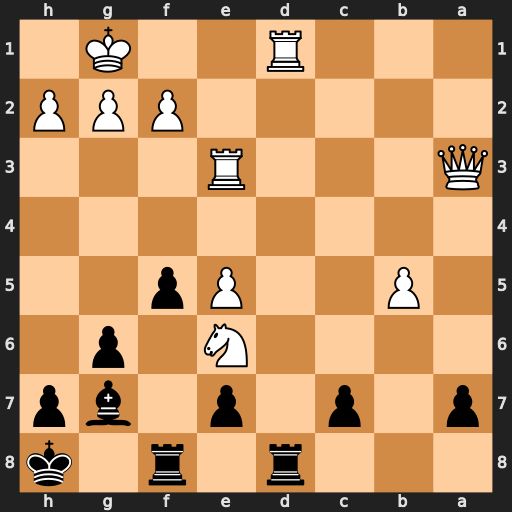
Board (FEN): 3r1r1k/p1p1p1bp/4N1p1/1P2Pp2/8/Q3R3/5PPP/3R2K1
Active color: b
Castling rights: -
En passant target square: -
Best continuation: Rxd1+ Re1 Rxe1#